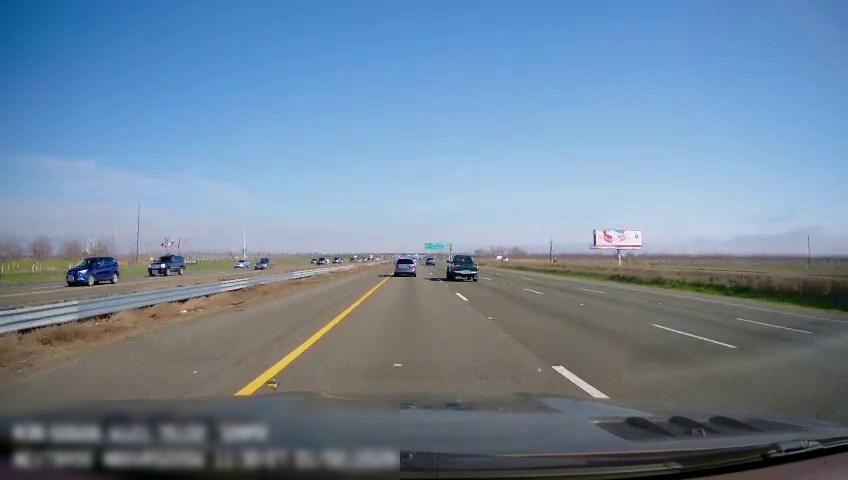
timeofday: Day
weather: Sunny
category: Drivable Space
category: Drivable Space
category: Vehicles | SUV
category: Vehicles | SUV
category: Vehicles | Car
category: Vehicles | Car
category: Vehicles | SUV
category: Vehicles | SUV
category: Vehicles | Truck
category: Lanes | Current Lane
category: Lanes | Current Lane
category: Lanes | Alternate Lane
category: Lanes | Alternate Lane
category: Lanes | Alternate Lane
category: Lanes | Opposite Lane
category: Lanes | Opposite Lane
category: Traffic | Signs